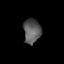
Tissue: lung
Cell type: Epithelial cells
Senescence score: 0.2352
Nuclear area (px): 412
Mean DAPI intensity: 90.417